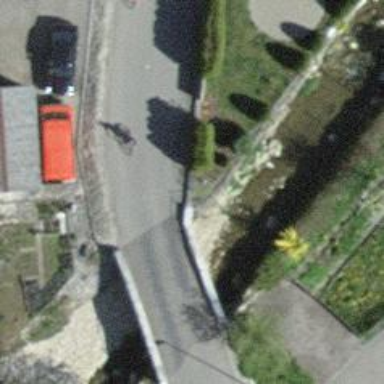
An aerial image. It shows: Tertiary road on asphalt surface crossing over bridge.